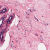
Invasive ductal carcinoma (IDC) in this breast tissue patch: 0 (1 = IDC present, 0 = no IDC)